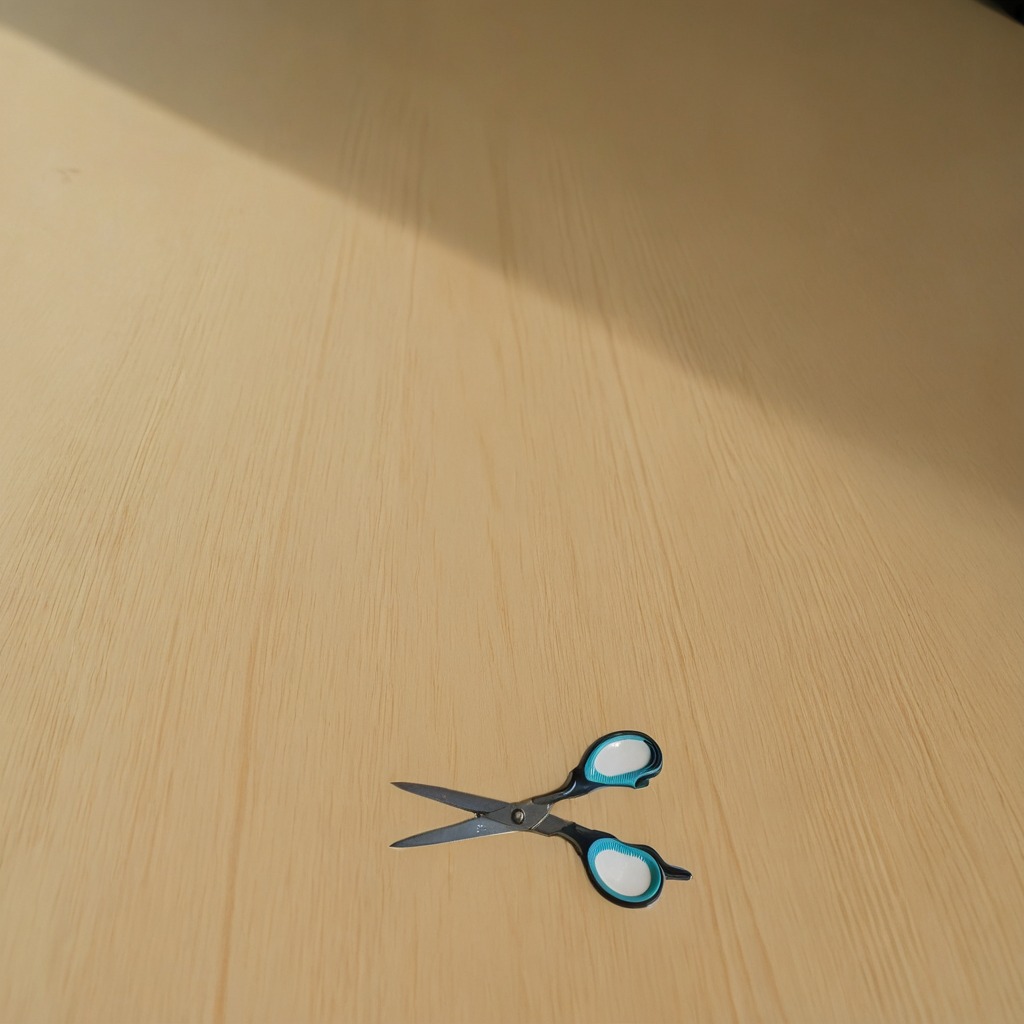
A scissor lying on the plywood surface in a paint workshop lit by afternoon window light